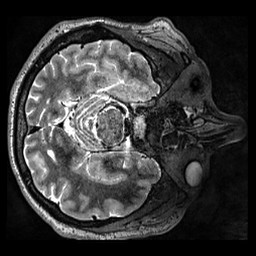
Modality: T2w
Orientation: axial
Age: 54
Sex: male
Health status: ill
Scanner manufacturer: siemens
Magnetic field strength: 3 T
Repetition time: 3.2 s
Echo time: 0.564 s